Field crop: tomato
Growth stage: 1
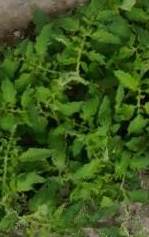
Species: tomato